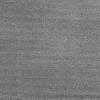
Atmospheric dust classification: dusty